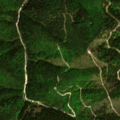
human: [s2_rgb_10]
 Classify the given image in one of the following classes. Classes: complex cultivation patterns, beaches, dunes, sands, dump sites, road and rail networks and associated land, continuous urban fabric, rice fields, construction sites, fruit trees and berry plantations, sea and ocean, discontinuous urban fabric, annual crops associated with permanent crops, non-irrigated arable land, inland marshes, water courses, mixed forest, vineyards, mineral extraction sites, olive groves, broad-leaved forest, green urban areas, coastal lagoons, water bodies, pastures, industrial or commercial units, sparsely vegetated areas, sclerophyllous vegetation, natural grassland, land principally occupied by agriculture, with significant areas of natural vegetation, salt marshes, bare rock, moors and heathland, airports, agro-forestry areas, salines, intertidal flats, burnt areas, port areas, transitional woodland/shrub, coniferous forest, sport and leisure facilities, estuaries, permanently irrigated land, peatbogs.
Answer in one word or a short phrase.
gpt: coniferous forest